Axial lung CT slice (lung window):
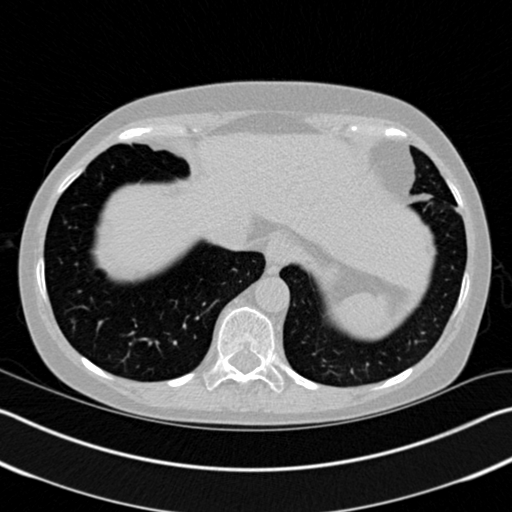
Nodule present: no